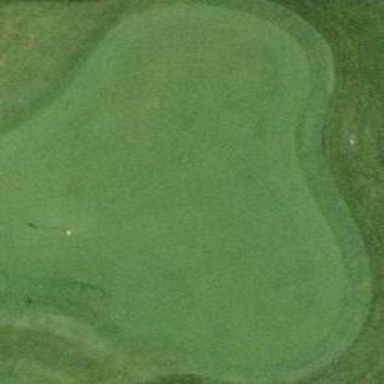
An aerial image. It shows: Golf green.